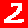
Digit: 2